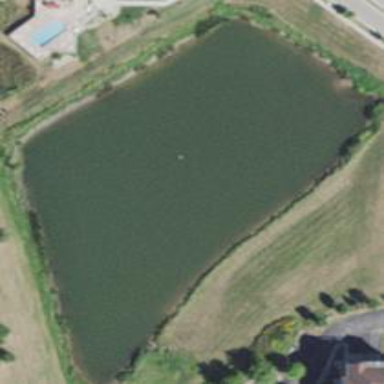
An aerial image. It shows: Pond surrounded by natural water.